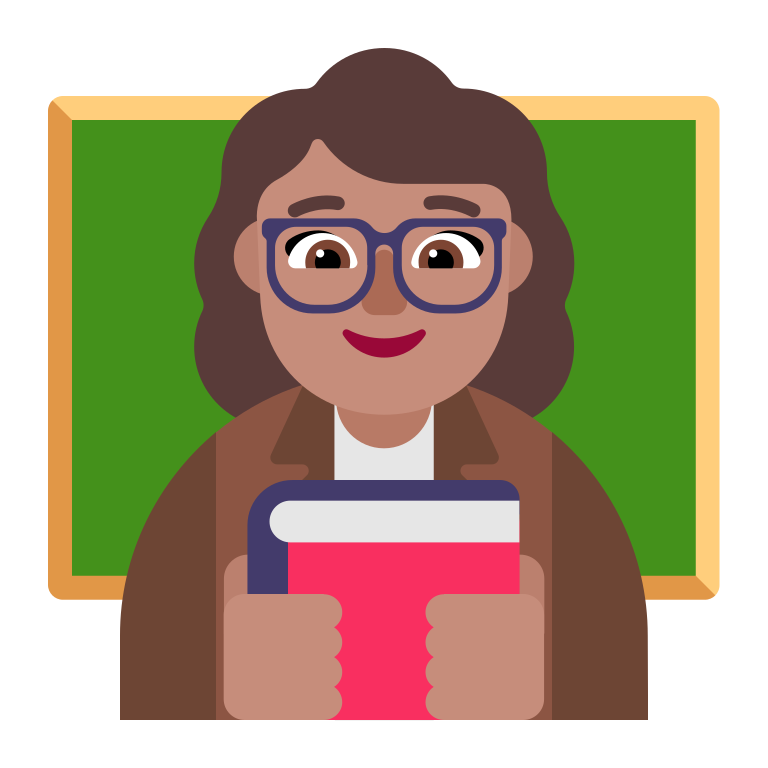
woman teacher flat